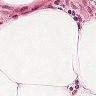
Metastatic tissue present: no